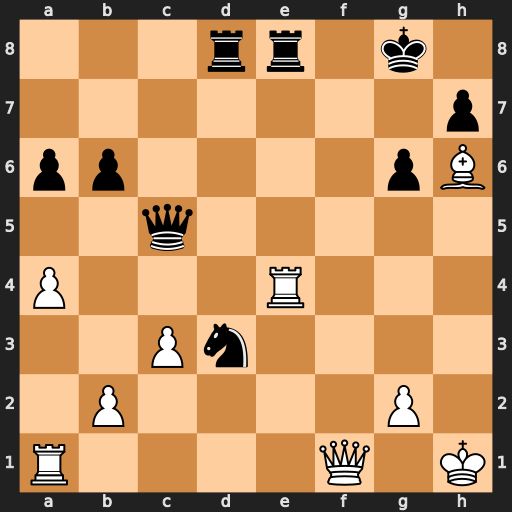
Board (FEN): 3rr1k1/7p/pp4pB/2q5/P3R3/2Pn4/1P4P1/R4Q1K
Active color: w
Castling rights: -
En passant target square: -
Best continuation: Rxe8+ Rxe8 Qxd3 Qh5+ Qh3 Qxh3+ gxh3